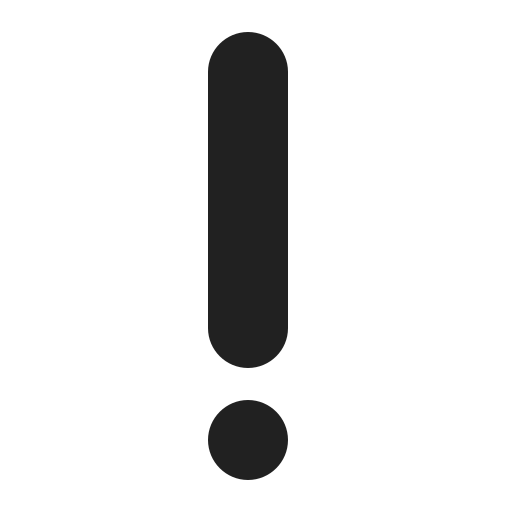
red exclamation mark high contrast